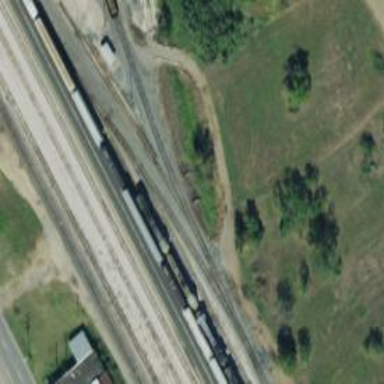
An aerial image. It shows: Railway yard used for servicing trains.